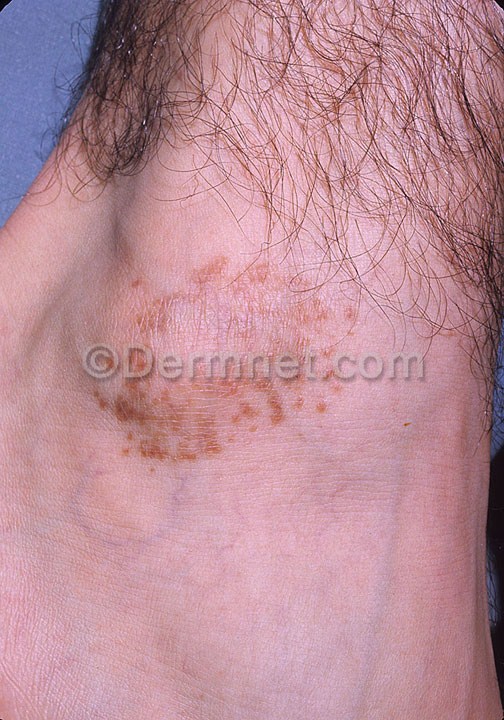
Disease: Vasculitis Photos